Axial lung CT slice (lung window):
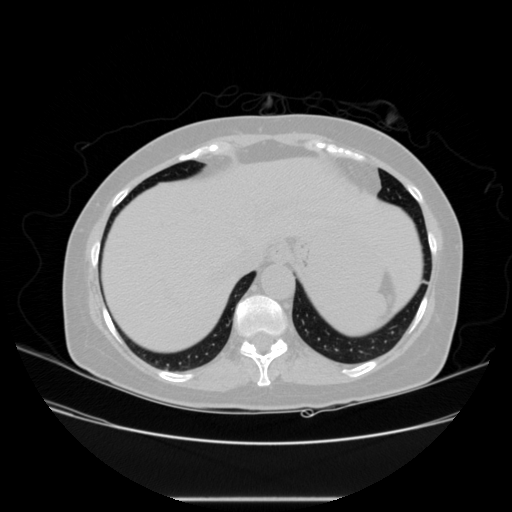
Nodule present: no